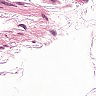
Metastatic tissue present: no